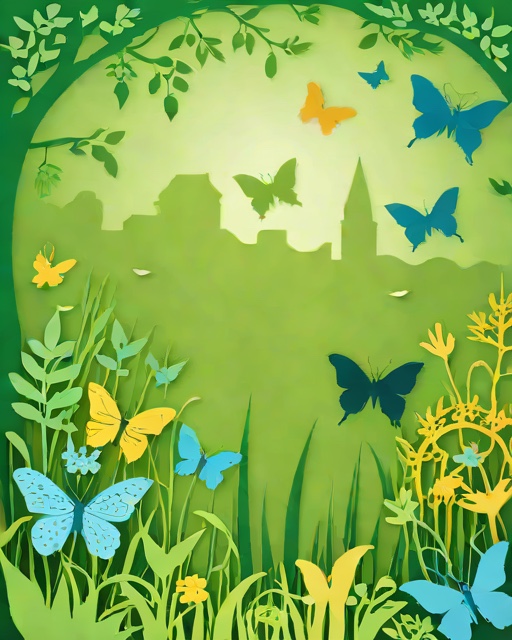
Category: Get Well